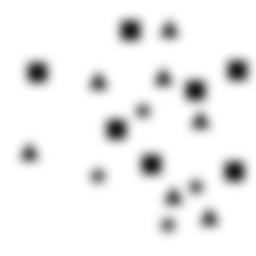
Squares: 7
Triangles: 7
Stars: 4
Total shapes: 18